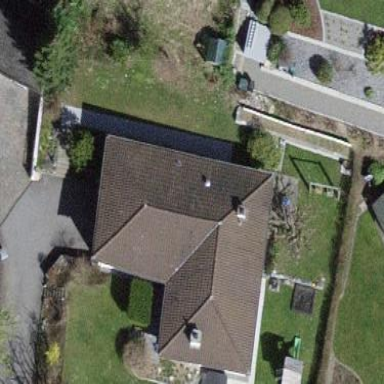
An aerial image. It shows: Simple house.